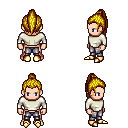
a pixel art fantasy rpg character, male body template, human, light skin, white long-sleeve shirt, metal pants, blonde long topknot hairstyle, gold boots, four views (front, back, left, right), 2x2 character sprite sheet, small pixel art, hard edges, no anti-aliasing